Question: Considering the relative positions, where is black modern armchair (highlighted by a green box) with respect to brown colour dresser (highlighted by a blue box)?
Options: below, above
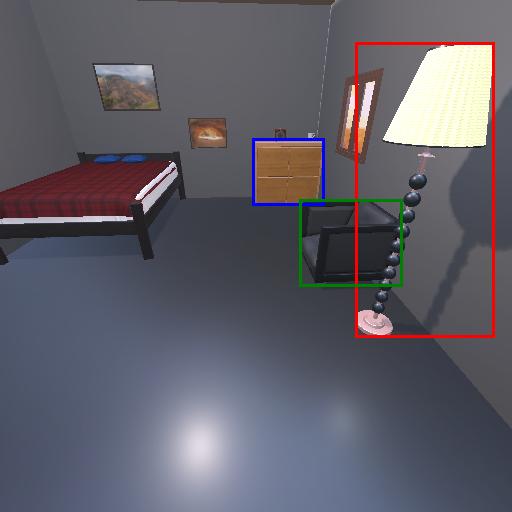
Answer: below